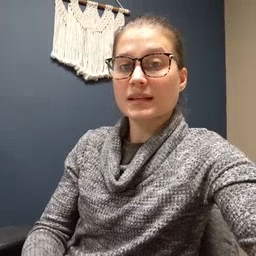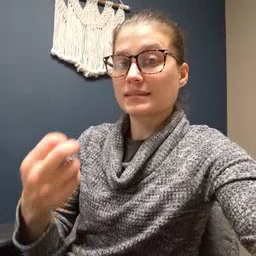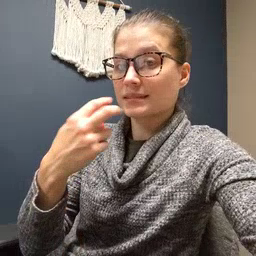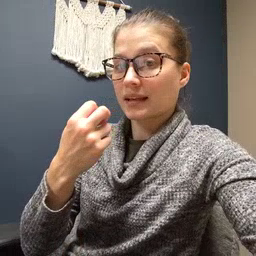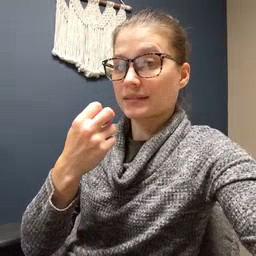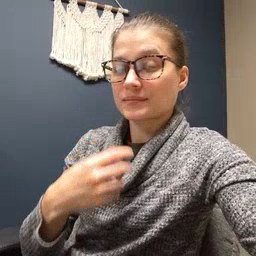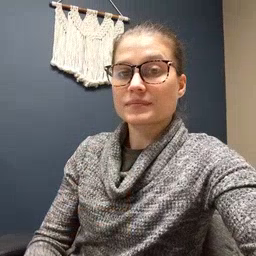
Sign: snack